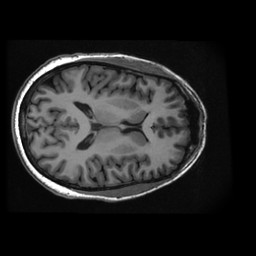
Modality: T1w
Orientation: axial
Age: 31
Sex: male
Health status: healthy
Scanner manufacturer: ge
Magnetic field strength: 3 T
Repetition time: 0.008212 s
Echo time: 0.00306 s